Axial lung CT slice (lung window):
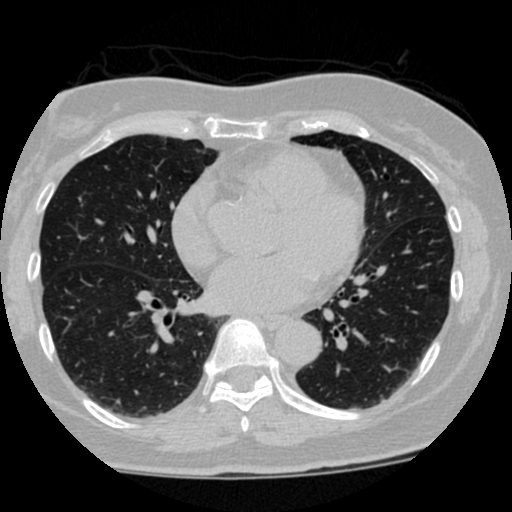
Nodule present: no